【题型】解答题　【知识点】解析几何　【难度】medium
已知椭圆$\Gamma:\dfrac{x^2}{a^2} + \dfrac{y^2}{b^2} = 1(a > b > 0)$的长轴长为$4$，焦距为$2\sqrt{3}$．设$\Gamma$的左顶点为$A$，过定点$T(t,0)$（$t \ne \pm 2$）作与$x$轴不重合的直线$l$交$\Gamma$于$P$, $Q$两点，直线$AP$、$AQ$分别交$y$轴于$M$、$N$两点．
\noindent (1)求$\Gamma$的方程;
\noindent (2)设$t = 0$．若以$PQ$为直径的圆经过$\Gamma$的右焦点$F$，求直线$l$的方程;
\noindent (3)是否存在点$T$，使得$|OM| \cdot |ON|$为定值$\dfrac{1}{3}$？若存在，求$t$的值；若不存在，说明理由．
【解答】
\noindent 【答案】(1)$\dfrac{x^2}{4} + y^2 = 1$

\noindent (2)$y = \pm \dfrac{\sqrt{2}}{4}x$

\noindent (3)$t = 1$ 或 $t = 4$

\vspace{1em}

\noindent 【分析】(1) 根据题意求出$a,b,c$即可得到椭圆方程；

\noindent (2) 由题意知$|OQ|^2 = |OF|^2 = 3$，求出点$Q$的坐标即可知道直线的斜率，进而可得直线方程；

\noindent (3) 联立直线和椭圆得到韦达定理，求出点$M,N$的坐标，进而可求$|OM||ON|$，代入化简，结合$|OM| \cdot |ON|=\dfrac{1}{3}$即可求出$t$的值.

\vspace{1em}

\noindent 【详解】(1) 因为椭圆$C$的长轴长为$4$，焦距为$2\sqrt{3}$，

\noindent 所以$2a = 4, 2c = 2\sqrt{3}$，

\noindent 解得$a = 2, c = \sqrt{3}, b = \sqrt{a^2 - c^2} = 1$，

\noindent 则椭圆$C$的方程为$\dfrac{x^2}{4} + y^2 = 1$；

\noindent (2) 由（1）可知椭圆的右焦点为$F(\sqrt{3},0)$，

\noindent 设$Q(k,s)$，因为$t = 0$且以$PQ$为直径的圆经过椭圆的右焦点$F$，

\noindent 所以$|OQ|^2 = |OF|^2 = k^2 + s^2 = 3$，

\noindent 又点$Q$在椭圆上，$\therefore \dfrac{k^2}{4} + s^2 = 1$，联立解得$k^2 = \dfrac{8}{3}, s^2 = \dfrac{1}{3}$，

\noindent $\therefore k = \pm \dfrac{2\sqrt{6}}{3}, s = \pm \dfrac{\sqrt{3}}{3}$，不妨设$Q\left(\dfrac{2\sqrt{6}}{3}, \dfrac{\sqrt{3}}{3}\right)$

\noindent 则$k_1 = k_{OQ} = \dfrac{\dfrac{\sqrt{3}}{3}-0}{\dfrac{2\sqrt{6}}{3}-0} = \dfrac{\sqrt{2}}{4}$，

\noindent 此时直线$l$的方程为$y = \dfrac{\sqrt{2}}{4}x$，

\noindent 由圆和椭圆的对称性可知$y = -\dfrac{\sqrt{2}}{4}x$也满足题意，

\noindent 故直线$l$的方程为$y = \pm \dfrac{\sqrt{2}}{4}x$.

\noindent (3) 易知直线$PQ$的斜率存在且不为$0$，$A(-2,0)$，

\noindent 设直线$PQ$的方程为$x = my + t, P(x_1,y_1), Q(x_2,y_2)$，

\noindent 联立$\begin{cases} x = my + t \\ \dfrac{x^2}{4} + y^2 = 1 \end{cases}$，消去$x$并整理得$(m^2 + 4)y^2 + 2mty + t^2 - 4 = 0$

\noindent 此时$\Delta = (2mt)^2 - 4(m^2 + 4)(t^2 - 4) = 16(m^2 - t^2 + 4) > 0$

\noindent 由韦达定理得$y_1 + y_2 = \dfrac{-2mt}{m^2+4}, y_1y_2 = \dfrac{t^2-4}{m^2+4}$，

\noindent 直线$AP$方程为$y = \dfrac{y_1}{x_1+2}(x + 2)$，

\noindent 令$x = 0$，解得$y = \dfrac{2y_1}{x_1+2}$，可得$M\left(0, \dfrac{2y_1}{x_1+2}\right)$，同理得$N\left(0, \dfrac{2y_2}{x_2+2}\right)$，

\noindent 所以$|OM||ON| = \left|\dfrac{2y_1}{x_1+2} \times \dfrac{2y_2}{x_2+2}\right| = \left|\dfrac{4y_1y_2}{(my_1+t+2)(my_2+t+2)}\right| = \left|\dfrac{4y_1y_2}{m^2y_1y_2+m(t+2)(y_1+y_2)+(t+2)^2}\right|$

\noindent $= \left|\dfrac{4\dfrac{t^2-4}{m^2+4}}{m^2\dfrac{t^2-4}{m^2+4} + m(t+2)\dfrac{-2mt}{m^2+4} + (t+2)^2}\right| = \left|\dfrac{4(t-2)}{m^2(t-2) - 2m^2t + (t+2)(m^2+4)}\right| = \left|\dfrac{t-2}{t+2}\right|$

\noindent 若$|OM| \cdot |ON| = \dfrac{1}{3}$，解得$t = 4$ 或 $t = 1$，

\noindent 当$t = 4$时，$\Delta = 16(m^2 - 12) > 0$，解得$m > 2\sqrt{3}$或$m < -2\sqrt{3}$，满足条件；

\noindent 当$t = 1$时，$\Delta = 16(m^2 + 3) > 0$恒成立.

\noindent 所以存在点$T$，使得$|OM| \cdot |ON|$等于定值$\dfrac{1}{3}$，

\noindent 此时$t = 1$ 或 $t = 4$.

\vspace{1em}

\noindent 【点睛】关键点点睛：本题关键点在于将$|OM||ON|$用坐标来表示，进而可用韦达定理整体代入，体现的是设而不求的思想.
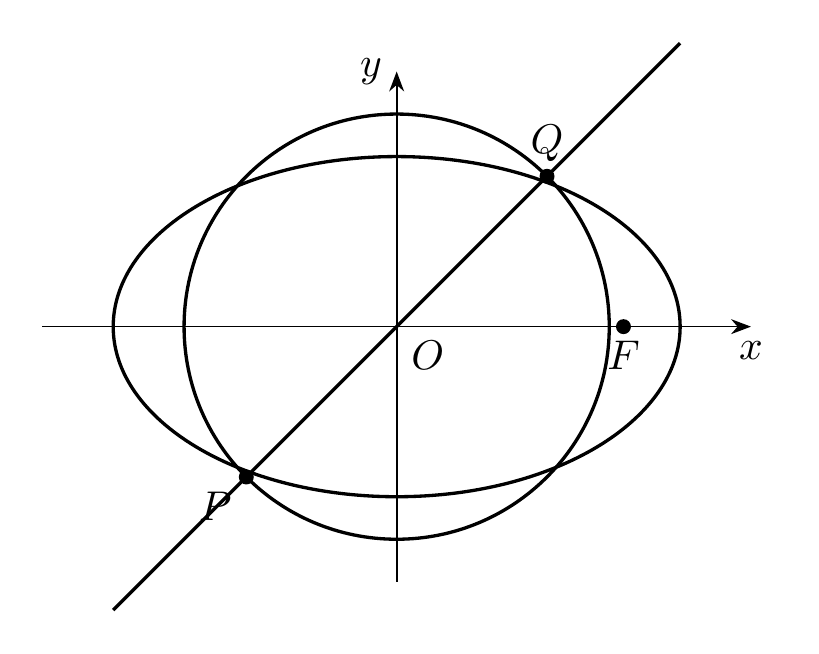
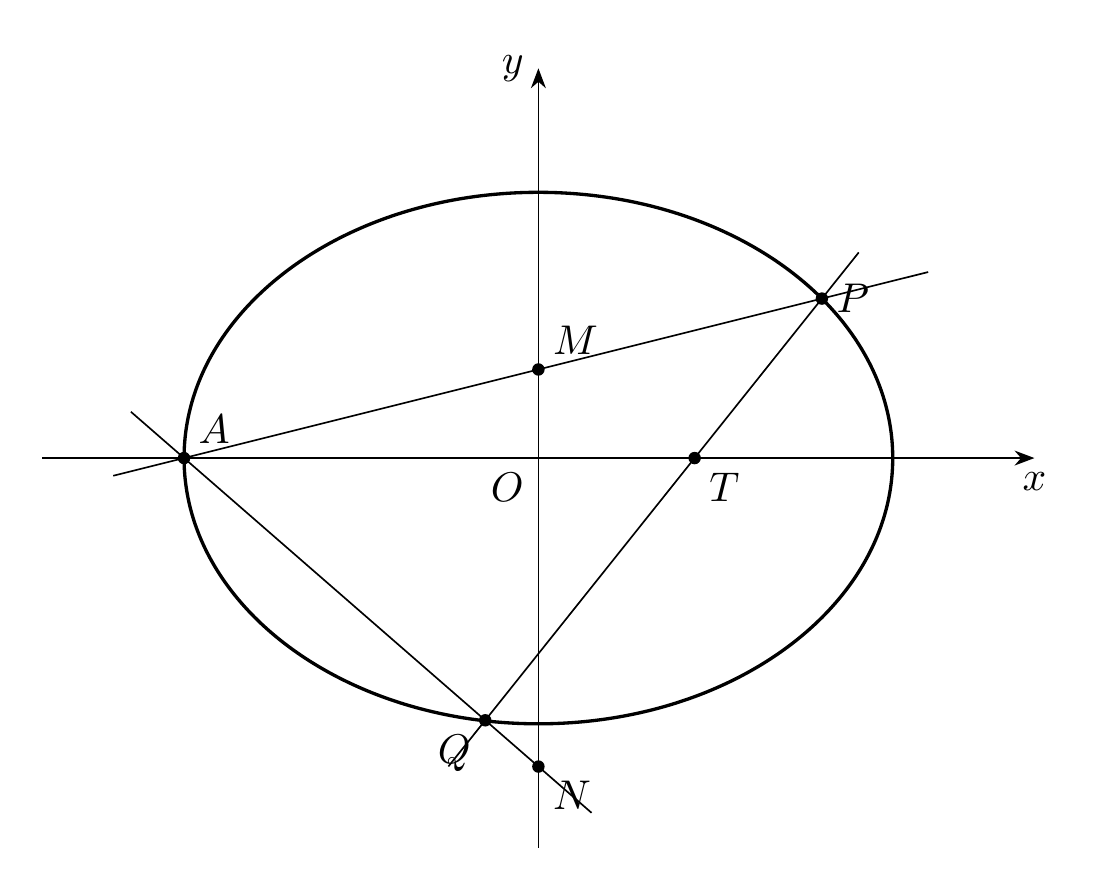